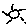
Label: sun